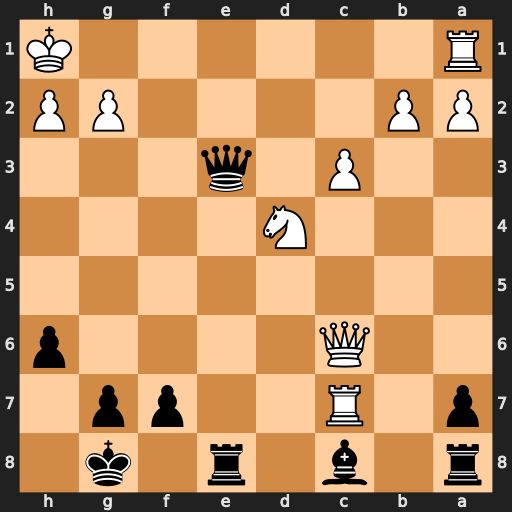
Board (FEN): r1b1r1k1/p1R2pp1/2Q4p/8/3N4/2P1q3/PP4PP/R6K
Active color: b
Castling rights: -
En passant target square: -
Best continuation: Qe1+ Rxe1 Rxe1#